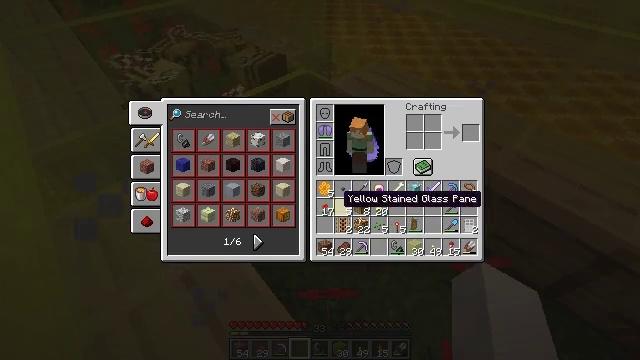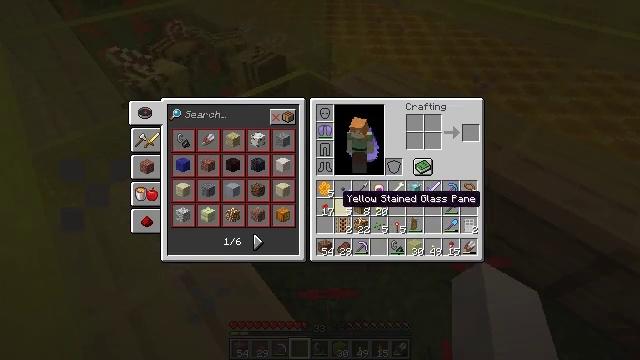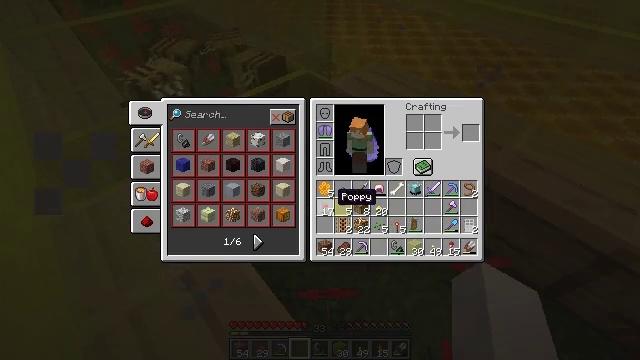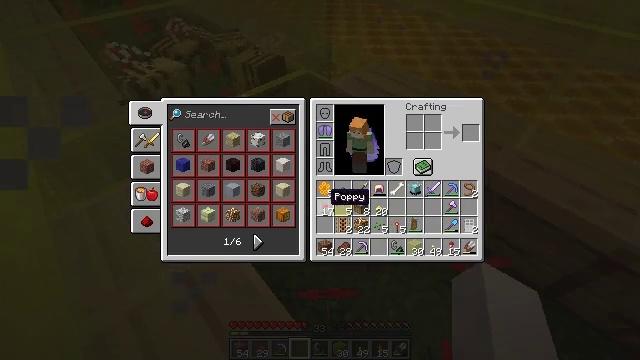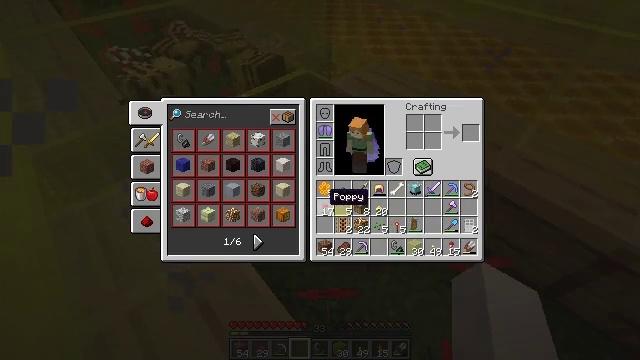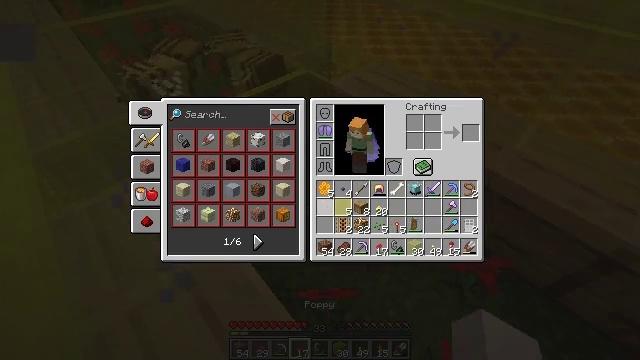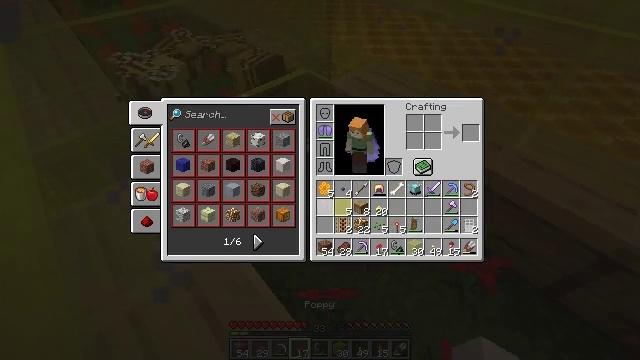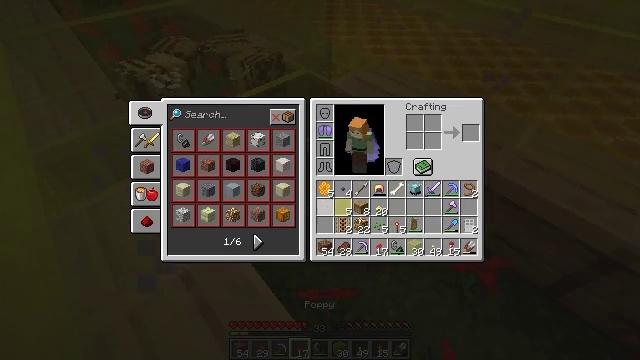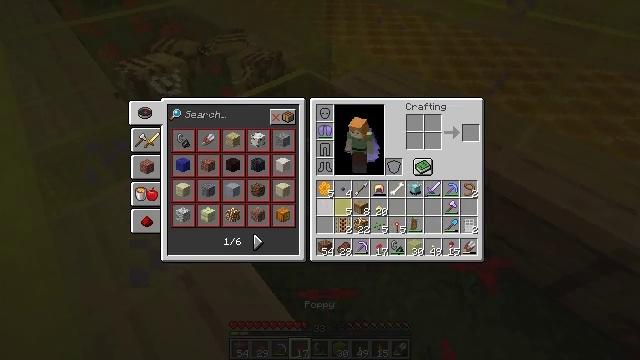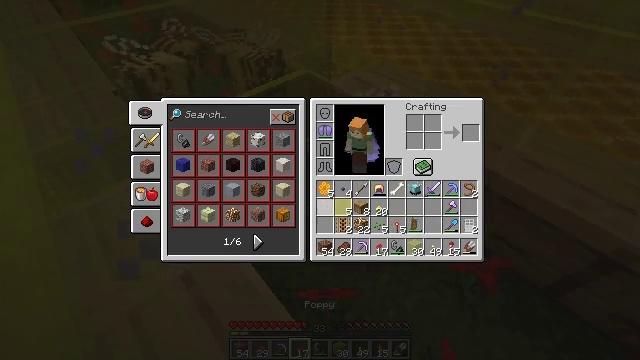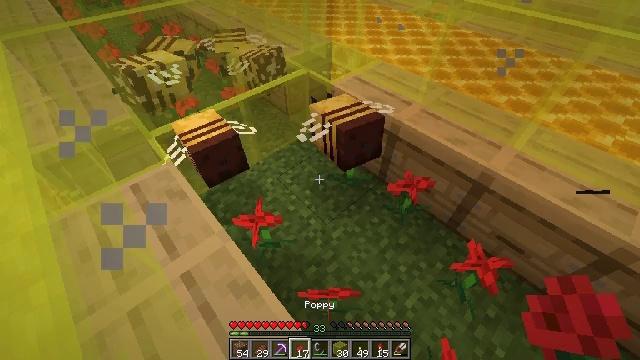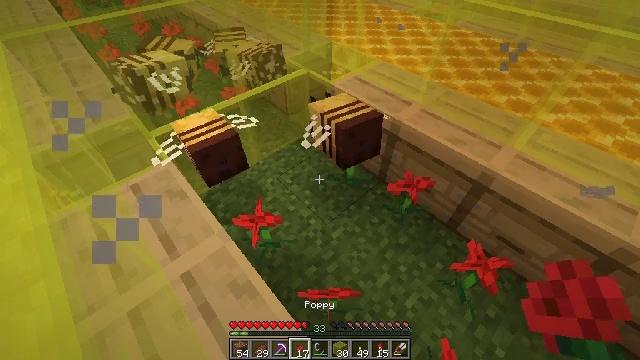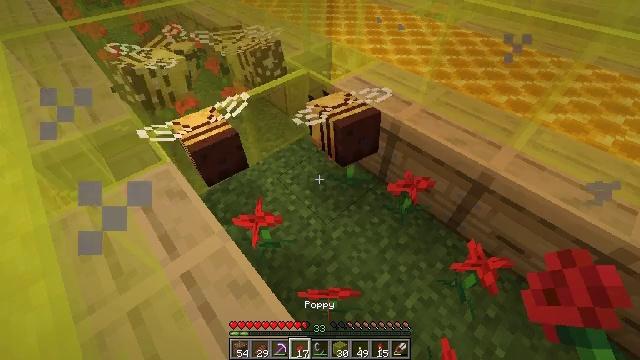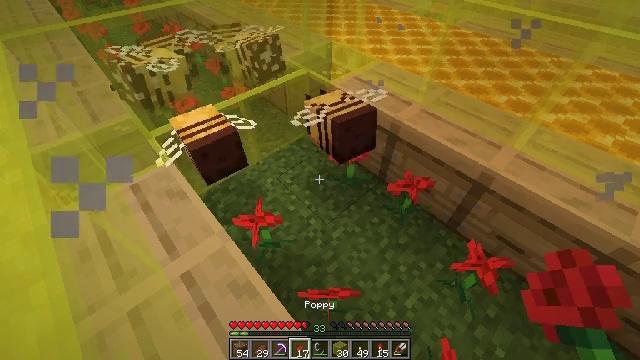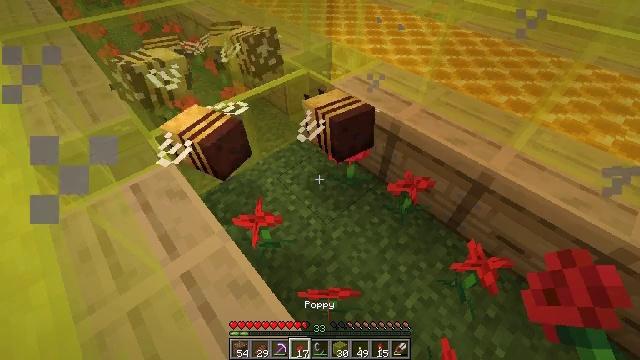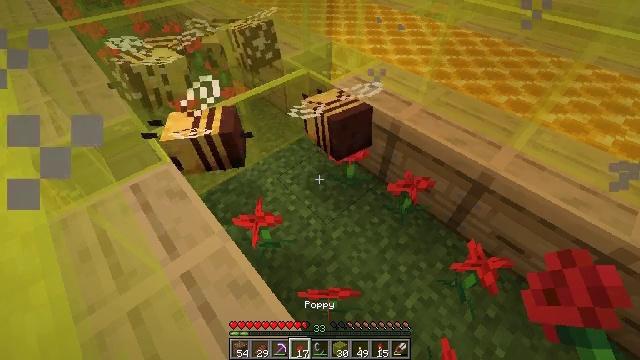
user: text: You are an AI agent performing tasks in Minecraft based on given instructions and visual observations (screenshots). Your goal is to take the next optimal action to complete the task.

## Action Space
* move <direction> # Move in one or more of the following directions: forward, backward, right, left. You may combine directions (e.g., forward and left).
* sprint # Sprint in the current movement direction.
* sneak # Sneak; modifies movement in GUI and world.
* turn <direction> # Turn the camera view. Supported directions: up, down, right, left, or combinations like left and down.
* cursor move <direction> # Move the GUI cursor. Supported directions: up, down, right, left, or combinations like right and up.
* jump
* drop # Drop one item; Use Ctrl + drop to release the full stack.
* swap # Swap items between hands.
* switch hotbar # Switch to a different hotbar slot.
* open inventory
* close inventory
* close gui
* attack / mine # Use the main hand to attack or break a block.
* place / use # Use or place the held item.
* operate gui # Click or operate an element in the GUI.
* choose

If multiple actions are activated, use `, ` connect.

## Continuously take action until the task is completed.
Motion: motion action
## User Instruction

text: Shatter the yellow stained glass to retrieve it.
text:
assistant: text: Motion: sneak
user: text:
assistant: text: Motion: sneak
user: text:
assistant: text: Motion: sneak
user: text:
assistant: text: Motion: sneak
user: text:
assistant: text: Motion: sneak, choose
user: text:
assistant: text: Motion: sneak, choose
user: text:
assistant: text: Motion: sneak, choose
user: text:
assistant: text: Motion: sneak
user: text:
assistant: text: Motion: sneak
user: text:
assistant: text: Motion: sneak, close inventory
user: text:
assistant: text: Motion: close inventory
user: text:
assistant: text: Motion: close inventory
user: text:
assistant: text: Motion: no_op
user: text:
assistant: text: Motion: no_op
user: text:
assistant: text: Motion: no_op
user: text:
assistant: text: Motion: no_op
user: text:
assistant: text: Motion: no_op
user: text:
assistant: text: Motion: no_op
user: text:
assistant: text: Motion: turn up
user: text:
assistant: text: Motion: turn up
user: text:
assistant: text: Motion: turn up
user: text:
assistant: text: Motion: no_op
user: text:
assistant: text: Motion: turn up, use / place
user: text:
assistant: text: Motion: use / place
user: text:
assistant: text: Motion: use / place
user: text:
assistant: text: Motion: no_op
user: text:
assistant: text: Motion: no_op
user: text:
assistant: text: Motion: no_op
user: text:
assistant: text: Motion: no_op
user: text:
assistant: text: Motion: turn left